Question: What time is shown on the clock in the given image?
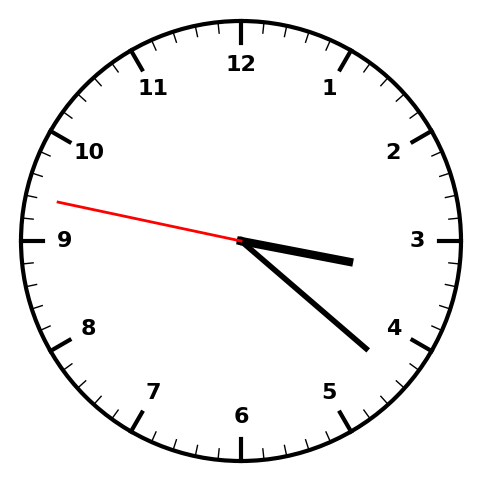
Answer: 03:21:47